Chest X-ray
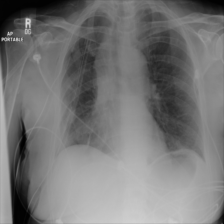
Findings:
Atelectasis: negative
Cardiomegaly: negative
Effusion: positive
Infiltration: negative
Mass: negative
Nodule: negative
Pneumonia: negative
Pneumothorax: negative
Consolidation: negative
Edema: negative
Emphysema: positive
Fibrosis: negative
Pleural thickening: negative
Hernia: negative